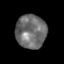
Tissue: skin
Cell type: Epithelial cells
Senescence score: 0.2595
Nuclear area (px): 1004
Mean DAPI intensity: 110.062